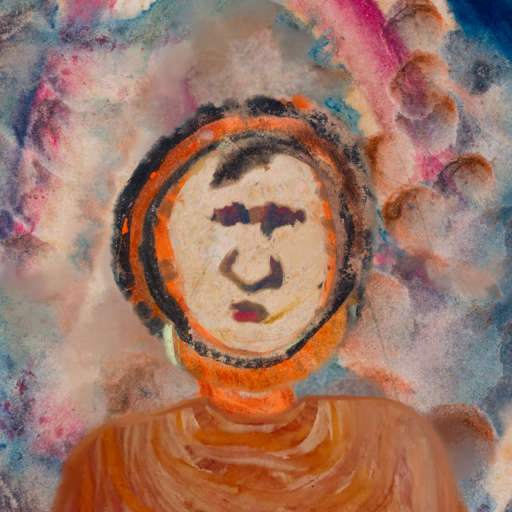
Background: Rupkatha, Head And Neck Front: Rupkatha, Face Front: In_The_Sun, Bust: Pious_Lady, Hair Front: Childish, Head Accessory: Blank, Second Necklace: Blank, Necklace: Blank, Baby: Blank